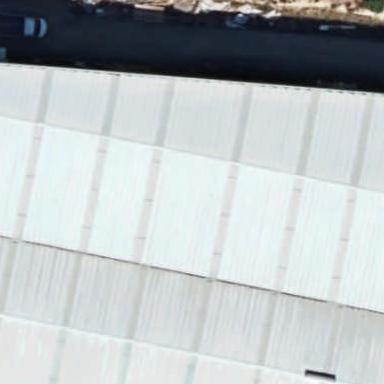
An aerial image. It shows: Warehouse.